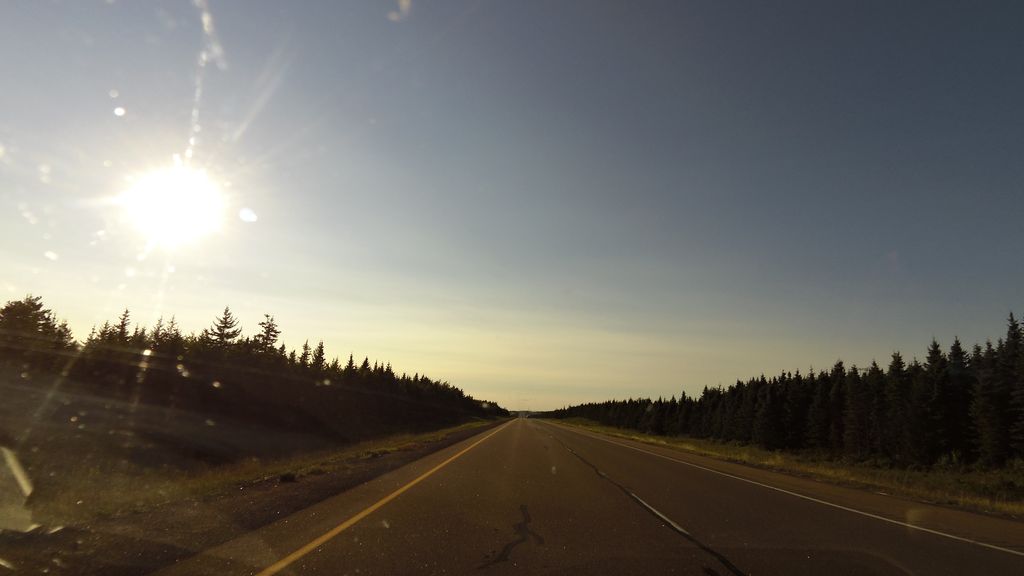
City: charlottetown